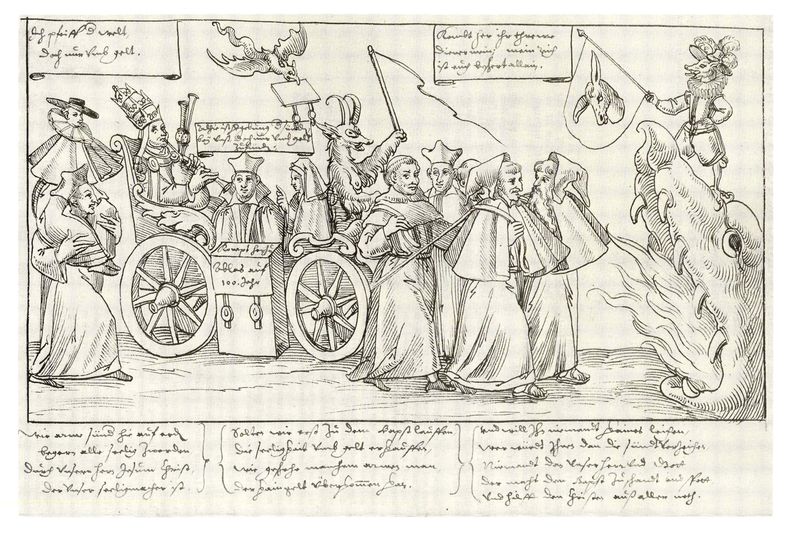
Titel: Ich pfeiff der welt doch nur vmb gelt
Institution: (Seriendruck)
Schlagwörter: adler, feuer, kopf, umhang, vogel, frauen, menschen, hut, hüte, männer, skizze, zeichnung, tiere, leute, bibel, diener, rahmen, vogle, kutte, gewänder, blatt, krone, esel, karren, räder, hase, maus, holzschnitt, schrift, fahne, flagge, grafik, spalten, kutsche, ziehen, figuren, wagen, banner, bischof, könig, papst, karikatur, sandalen, schild, flamme, buch, flammen, druck, schwarz weiss, radierung, stich, illustration, karrikatur, text, nonne, peitsche, kardinal, kasten, zähne, pfarrer, hölle, teufel, maul, mittelalter, klerus, mönch, geistliche, mönche, tiara, umzug, kutten, streitwagen, dudelsack, heilig, kupferstich, bock, ziegenbock, ziege, ungeheuer, drachen, texte, drache, kardinäle, fahrt, monster, gehörn, zeichnugn, stick, schirft, standarten, reformation, hauer, ratte, flugschrift, phönix, kleriker, in, drachenmaul, verkehrte welt, ungeheue, zeitungsblatt, road, sprechbanner